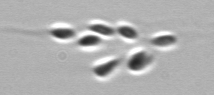
Label: Dinobryon